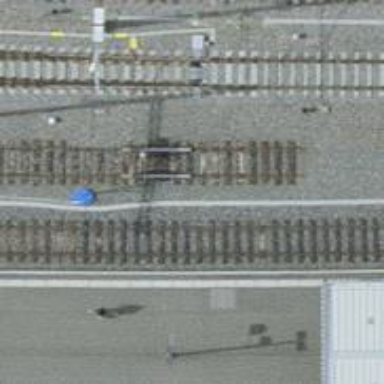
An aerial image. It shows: Stop position for public transport on the railway.